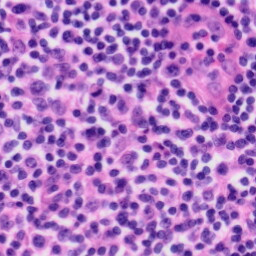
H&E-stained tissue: Tonsil